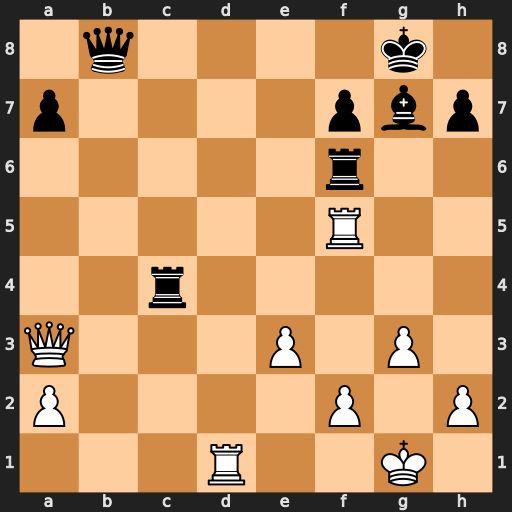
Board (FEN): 1q4k1/p4pbp/5r2/5R2/2r5/Q3P1P1/P4P1P/3R2K1
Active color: w
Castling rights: -
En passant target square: -
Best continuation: Rxf6 Bxf6 Qa6 Rb4 Qxf6